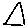
Label: triangle